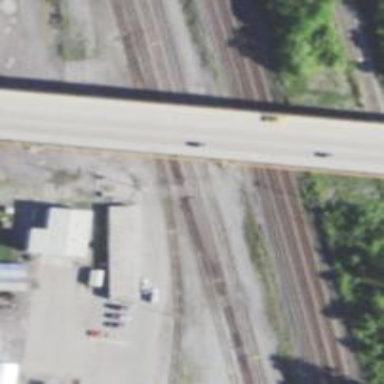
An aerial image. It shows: Railway siding for service.